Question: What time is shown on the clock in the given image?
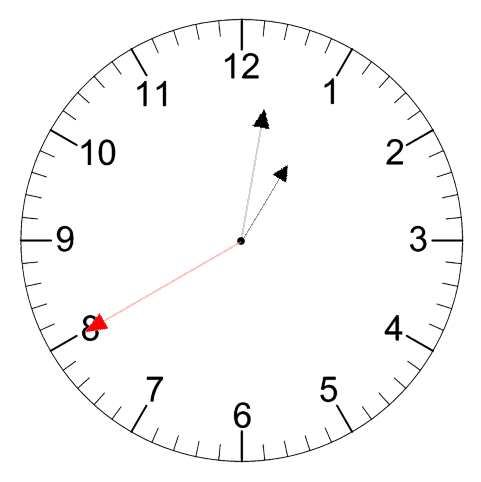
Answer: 01:01:40